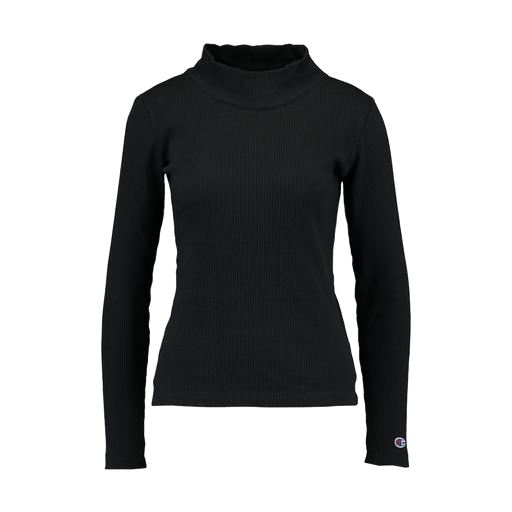
black women's perry thermal long sleeve top, high-neck ribbed-jersey t-shirt, longsleeve t-shirt, white background